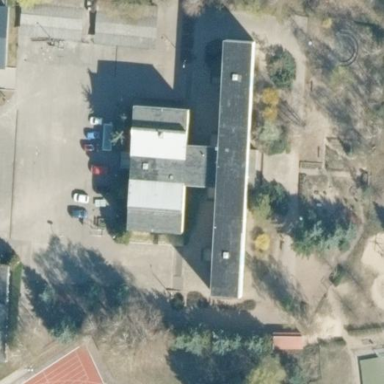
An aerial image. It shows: School.